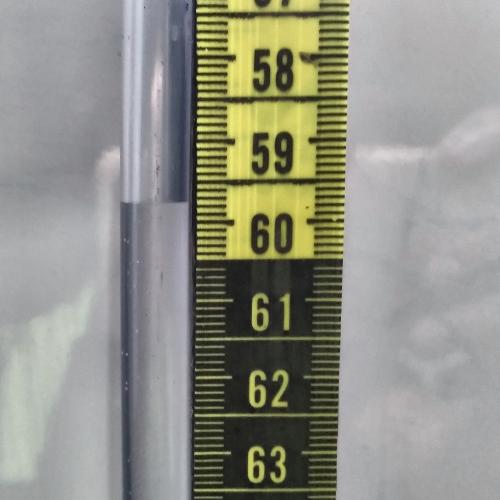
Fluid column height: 59.8 cm